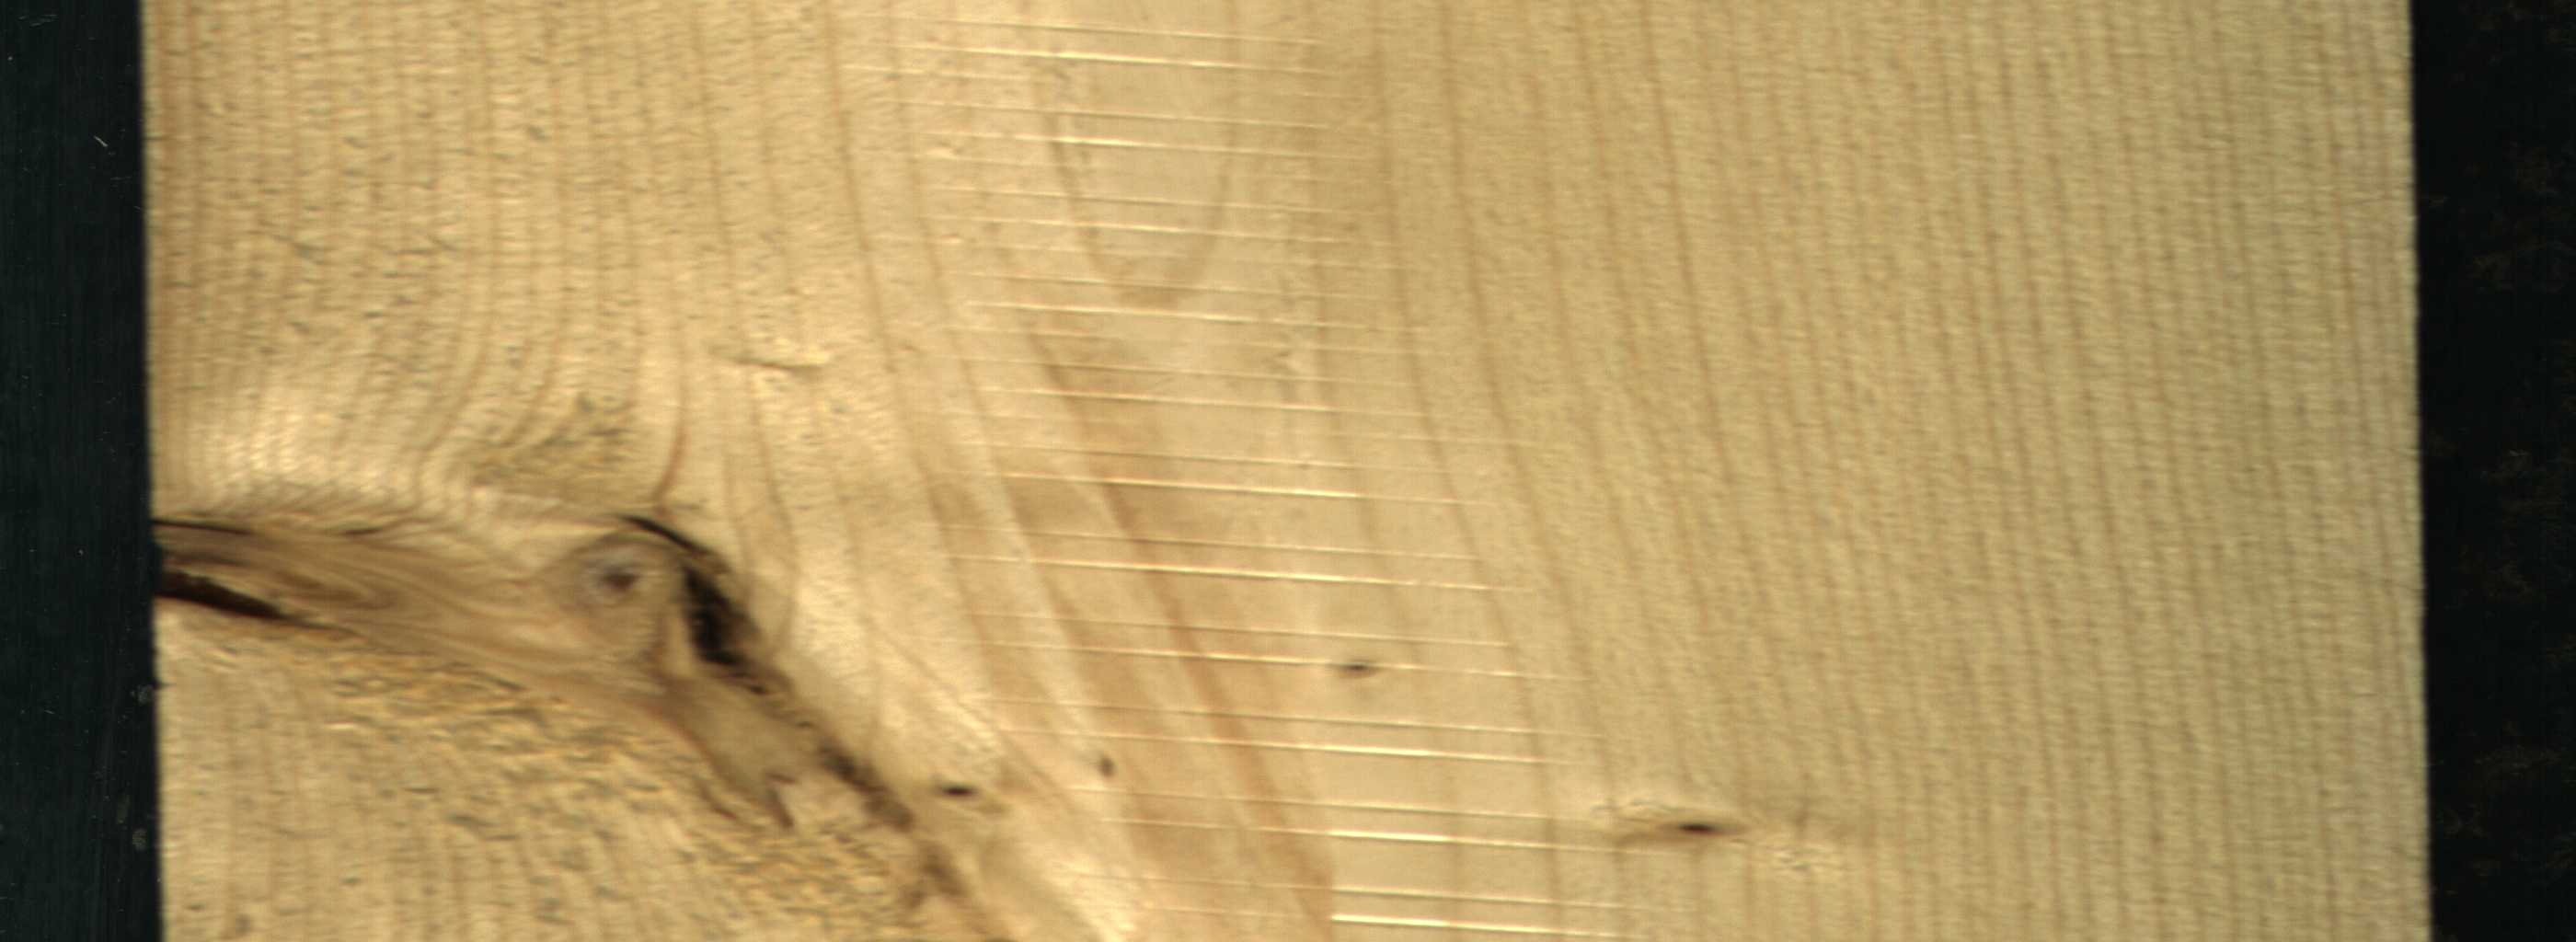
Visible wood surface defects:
Dead_Knot
Dead_Knot
Dead_Knot
Live_Knot
Live_Knot
Live_Knot